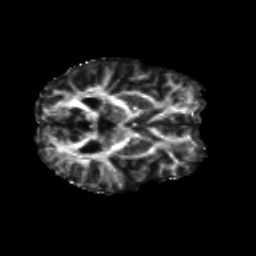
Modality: FA
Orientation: axial
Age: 26
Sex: female
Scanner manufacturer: siemens
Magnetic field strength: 3 T
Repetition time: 8.8 s
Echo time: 0.085 s